Question: I'm stuck on an architectural question regarding the following:
So I might be over thinking the problem, or I might rephrase the question. NServiceBus seems to 'Messaging' and 'Routing' (of stream-like data?), whereas StreamInsight seems to 'Event Stream Processing', 'Event Querying' and 'Correlating'. :).
Are there any benefits (eg. in terms of scalability, redundancy) of using over ?
> which is a bus (e.g. NServiceBus) to get data into the database and use StreamInsight solely for querying/correlating.
> which doesn't use NServiceBus but instead leverages Input/Output adapters as Pub/Sub whereas the Sub is the Output adapter which 'actively pushes the data into the Database'?

We are creating an application where Twitter data is streamed into our environment. This data is:
1. Stored as raw (event) input data
2. Parsed/filtered
3. Queried (using StreamInsight CEP)
4. Remaining data after previous steps is stored as complex event
For step 1 I'm not sure to what the most desired approach is:
1. Use StreamInsight to split the datastream in two where an output adapter stores raw data in a database on one side and where another output adapter sends the data for further parsing/filtering (step 2) to another input adapter.
-or-
1. Use a different technology (MSMQ? Azure Service Bus?) for 'routing the raw data stream to the database'
Any guidance is greatly appreciated!
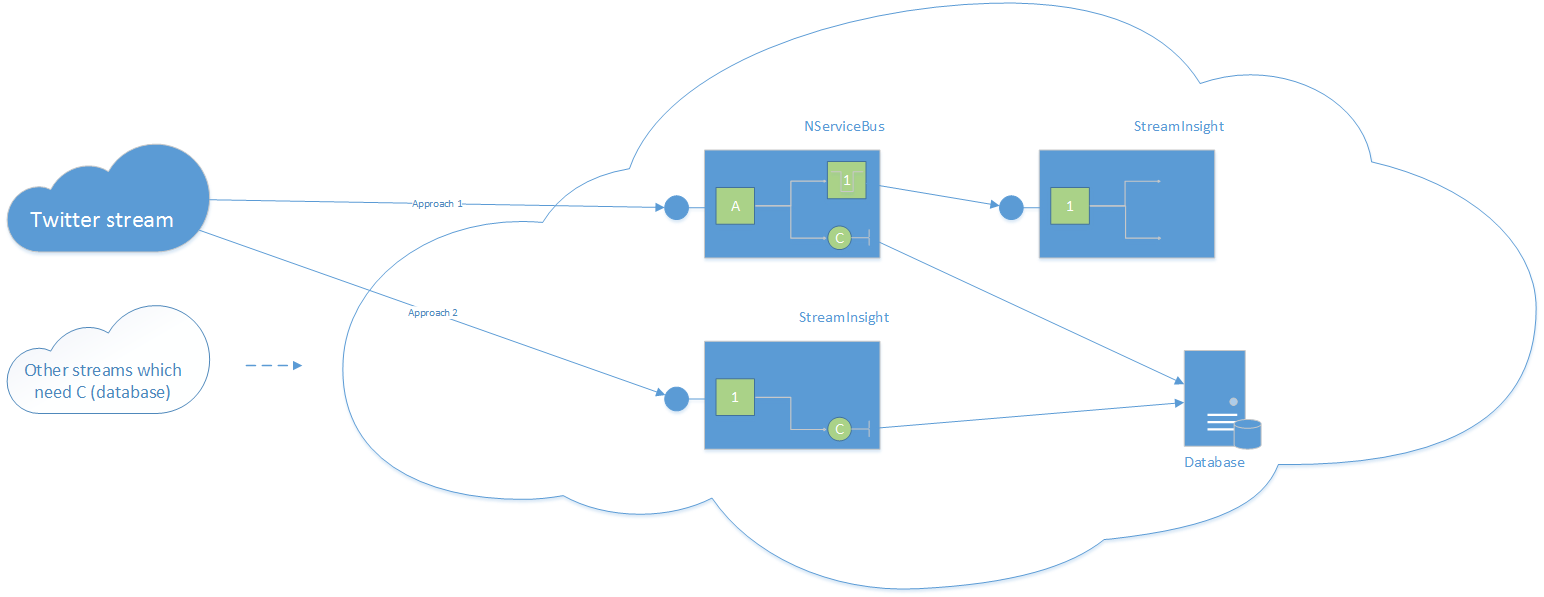
Answer: The volume that you are talking about isn't much for StreamInsight. Not that it's a problem.
Second, there's no reason to add complexity into it and you seem to be overthinking the problem. First, using StreamInsight 2.1, it's easy to create a sink that sends some data to a the database then then having additional queries that do additional analytics. This would occur in a single "Process" (not to be confused with a Windows process) and any set of queries can have different sinks for output.
Make sense? If you want to see an example, you can download this demo: <URL>. Also, look at my blog at www.devbiker.net.